Field crop: tomato
Growth stage: 1
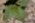
Species: solanum